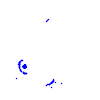
Particle: pion